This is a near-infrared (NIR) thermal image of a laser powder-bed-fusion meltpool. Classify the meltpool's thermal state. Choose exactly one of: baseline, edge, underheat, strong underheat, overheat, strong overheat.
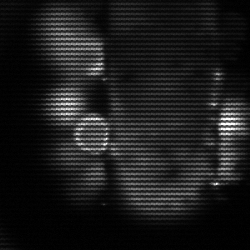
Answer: strong underheat